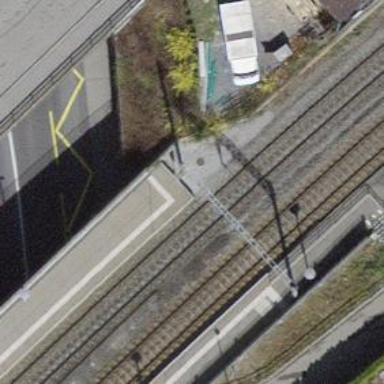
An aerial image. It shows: Railway bridge with electrified tracks and single contact line.